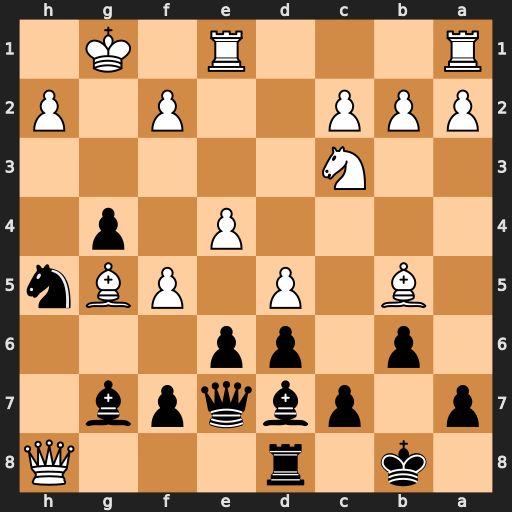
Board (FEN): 1k1r3Q/p1pbqpb1/1p1pp3/1B1P1PBn/4P1p1/2N5/PPP2P1P/R3R1K1
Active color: b
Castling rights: -
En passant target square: -
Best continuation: Qxg5 Qxd8+ Qxd8